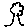
Label: tree